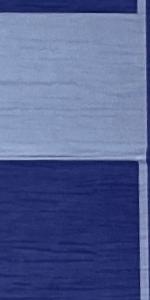
Label: Empty